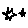
Label: star